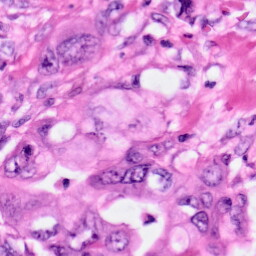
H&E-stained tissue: Pancreatic